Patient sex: M
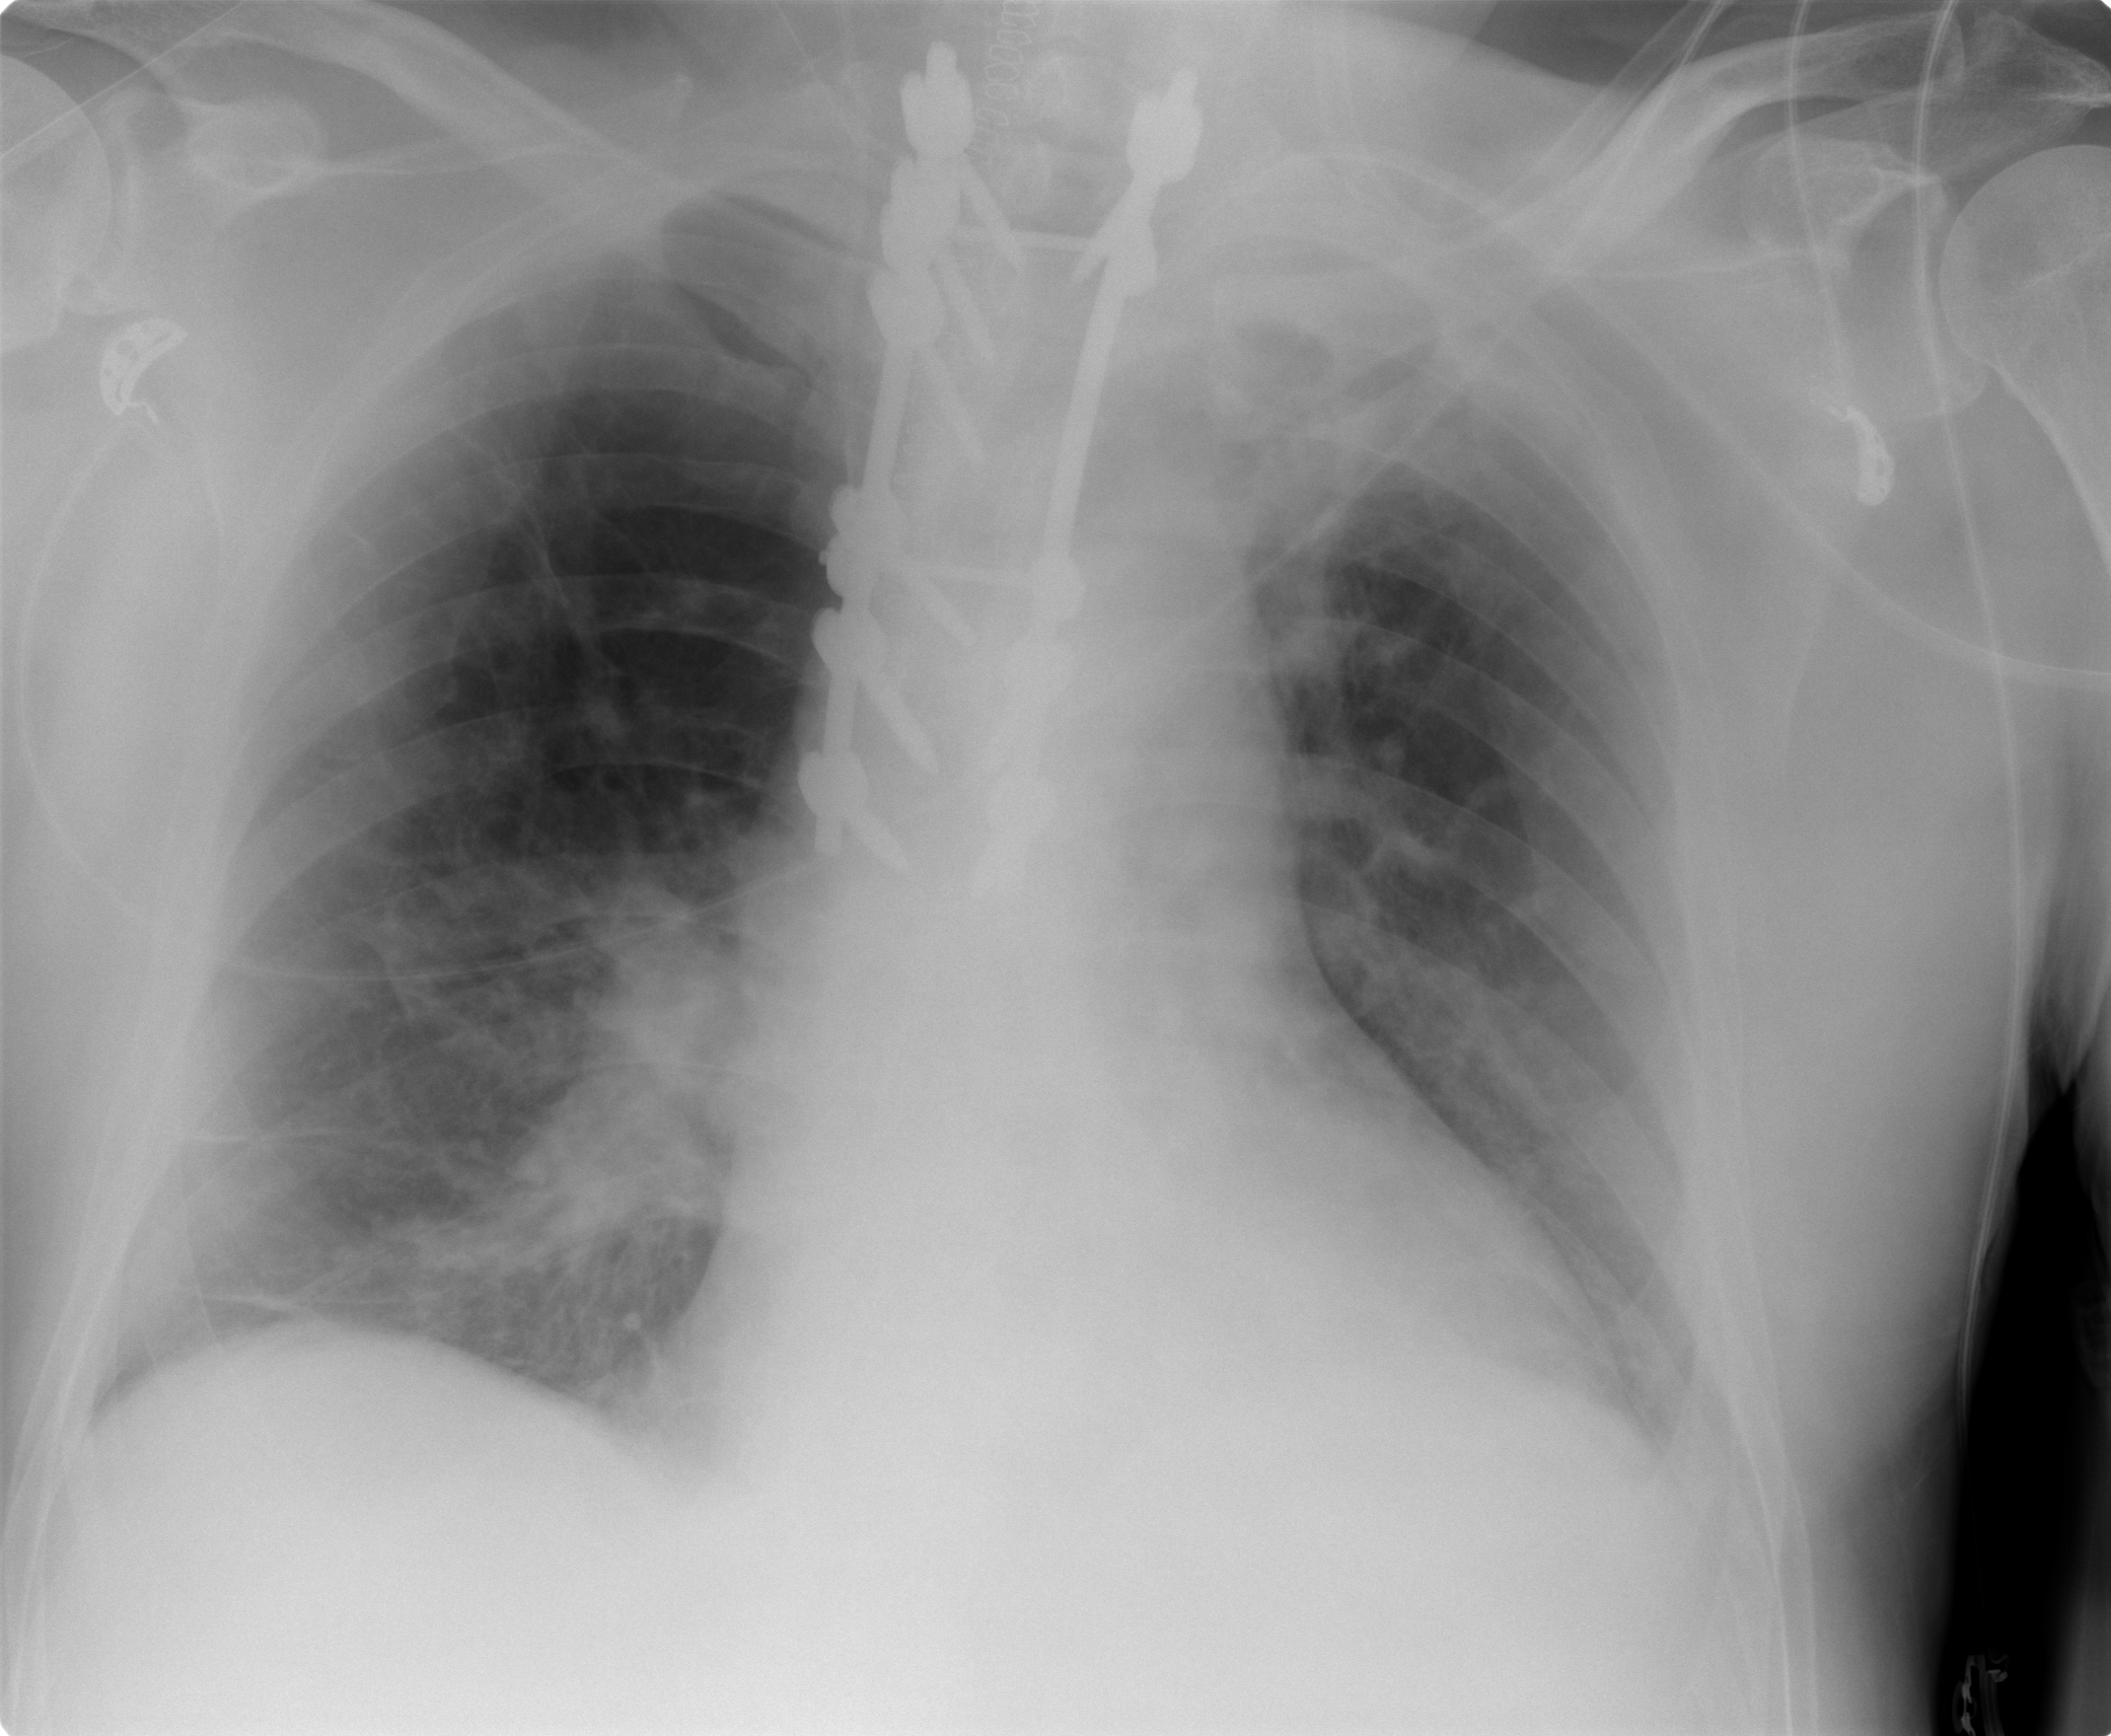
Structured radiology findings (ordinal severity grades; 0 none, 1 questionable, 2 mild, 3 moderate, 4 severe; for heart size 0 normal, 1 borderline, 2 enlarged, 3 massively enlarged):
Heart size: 1
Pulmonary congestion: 0
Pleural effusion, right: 0
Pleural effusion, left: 0
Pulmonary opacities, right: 1
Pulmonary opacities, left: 0
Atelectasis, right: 2
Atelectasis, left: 0